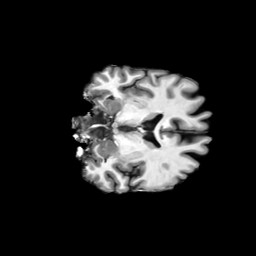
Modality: T1w
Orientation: coronal
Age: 52
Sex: male
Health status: ill